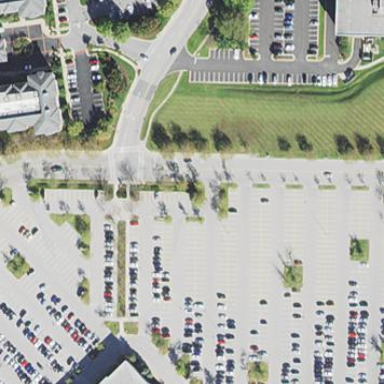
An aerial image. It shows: Parking area with surface.